Interaction volume radius: 10 \u00c5
Interaction volume height: 10 \u00c5
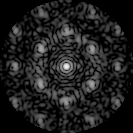
Disorder parameter: 0.5159